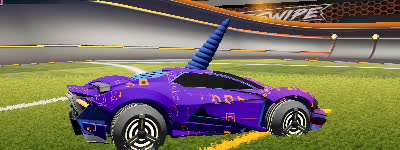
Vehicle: werewolf